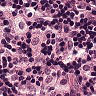
Metastatic tissue present: no